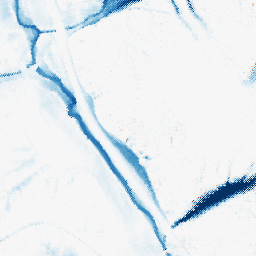
Category: morphological
Decomposition family: morphological_ellipse
Decomposition parameters: operation: closing
width: 30
height: 30
Upsampling method: regularized
Upsampling parameters: scale: 4
lambda_reg: 0.1
Upsampling scale: 4